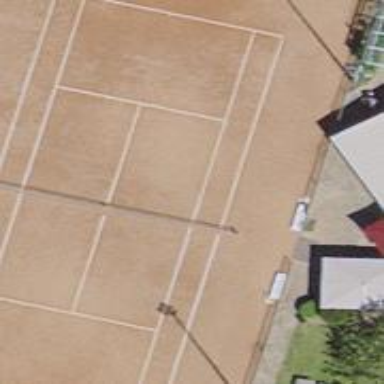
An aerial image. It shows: Tennis court on the leisure land pitch.